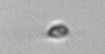
Label: nanoplankton_mix